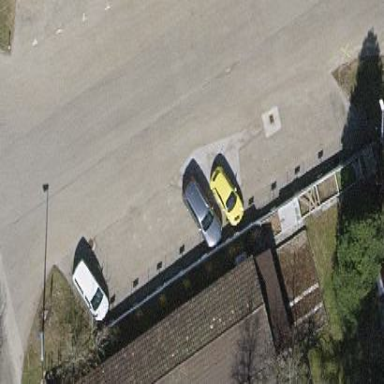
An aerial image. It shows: Diagonal parking surface area.